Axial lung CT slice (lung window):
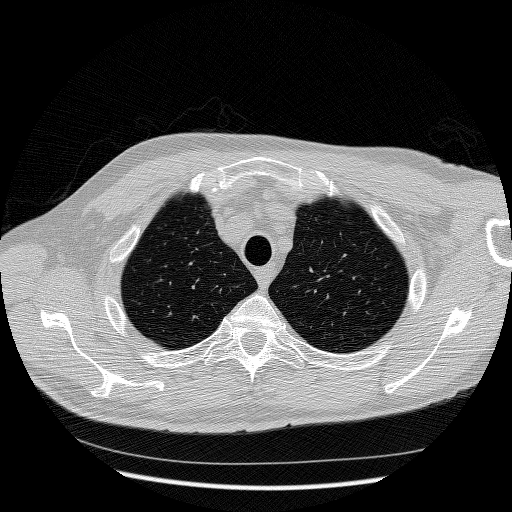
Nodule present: no